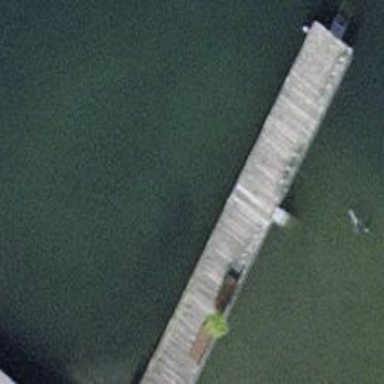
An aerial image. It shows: Man-made pier.